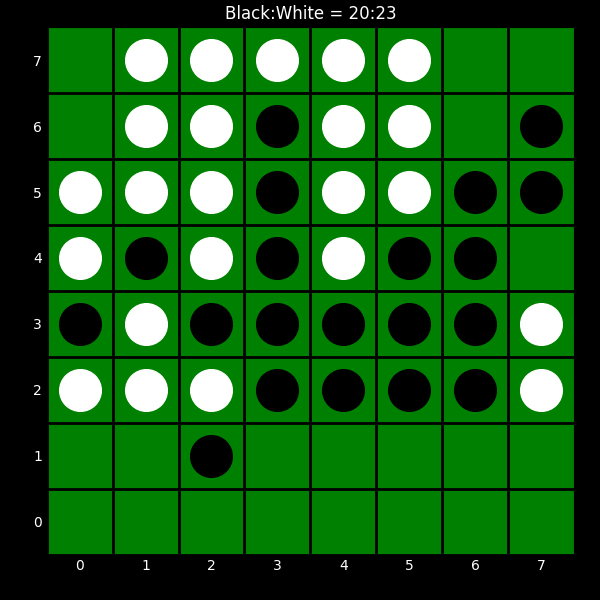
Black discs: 20
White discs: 23